Question: I have a table "messages" that
you can see the following image:

from this table .
I need a query that returns I exchange . No matter if I sent it, or I received it.
I am not sure if I should use distinct here. I don't really know how to use it.
To be more understood, in the above table for example should return:
row with id=4 (the last message I had with user 4)
row with id=6 (the last message I had with user 1)
row with id=7 (the last message I had with user 3)
row with id=5 (the last message I had with user 7)
row with id=19 (the last message I had with user 15)
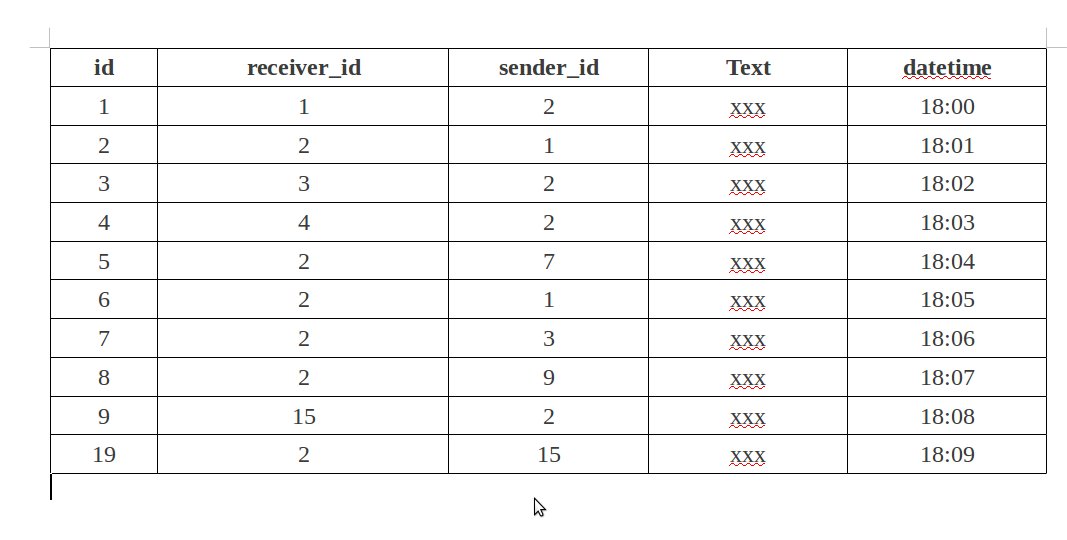
Answer: '''
SELECT * FROM messages
JOIN (
SELECT MAX(id) AS id
FROM messages
WHERE 2 IN (receiver_id, sender_id) -- useless if the table really only contains messages between you and another person
GROUP BY IF(receiver_id = 2, sender_id, receiver_id) -- GROUP BY either sender_id or receiver_id, depending on which end of the exchange you are (will perform very poorly)
) AS last_message USING (id)
'''
Further to knittl's comment, the above assumes a monotonically increasing 'id' (such as an 'auto_increment' column). If it is not the case, then you have to resort to something as ugly as this:
'''
SELECT * FROM messages
JOIN (
SELECT MAX(datetime) AS datetime, IF(receiver_id = 2, sender_id, receiver_id) AS other_id
FROM messages
WHERE 2 IN (receiver_id, sender_id)
GROUP BY other_id
) AS last_message ON
last_message.datetime = messages.datetime
AND last_message.other_id = IF(receiver_id = 2, sender_id, receiver_id) -- this line is superfluous if only one message may be sent or received within one given second
'''